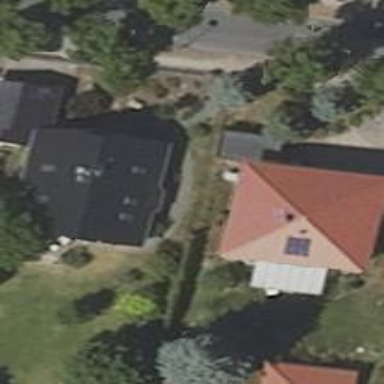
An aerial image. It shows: House with distinctive red pyramidal roof.